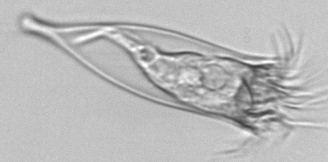
Label: Favella